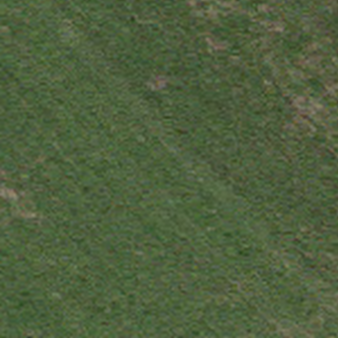
Label: other